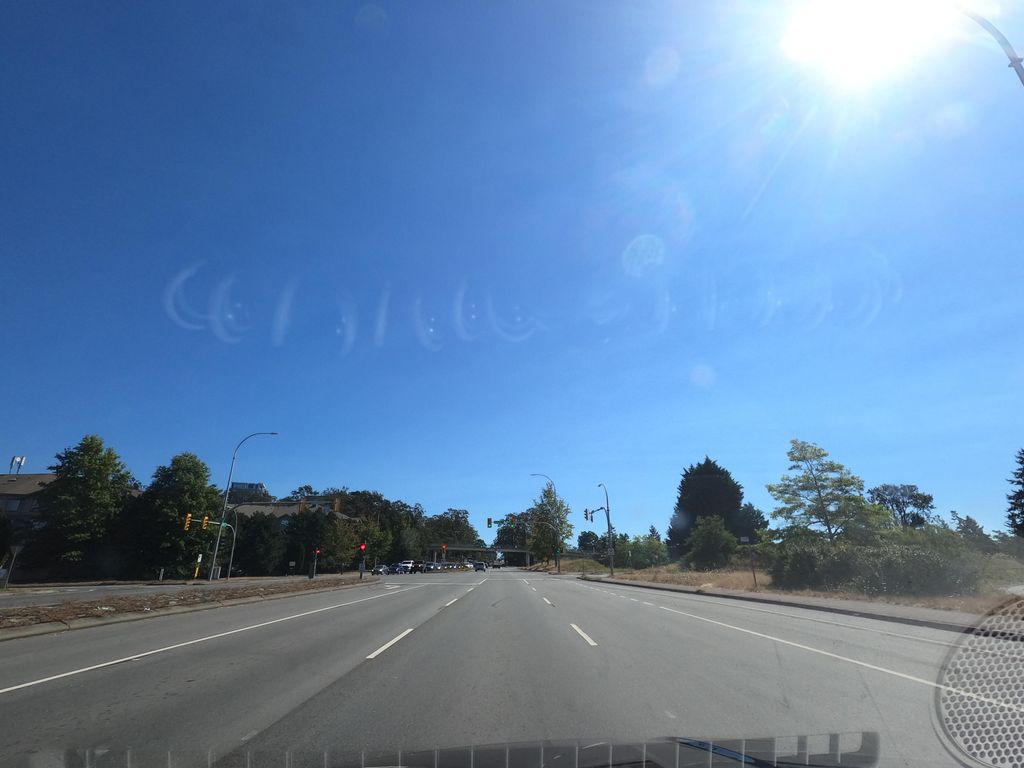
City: victoria